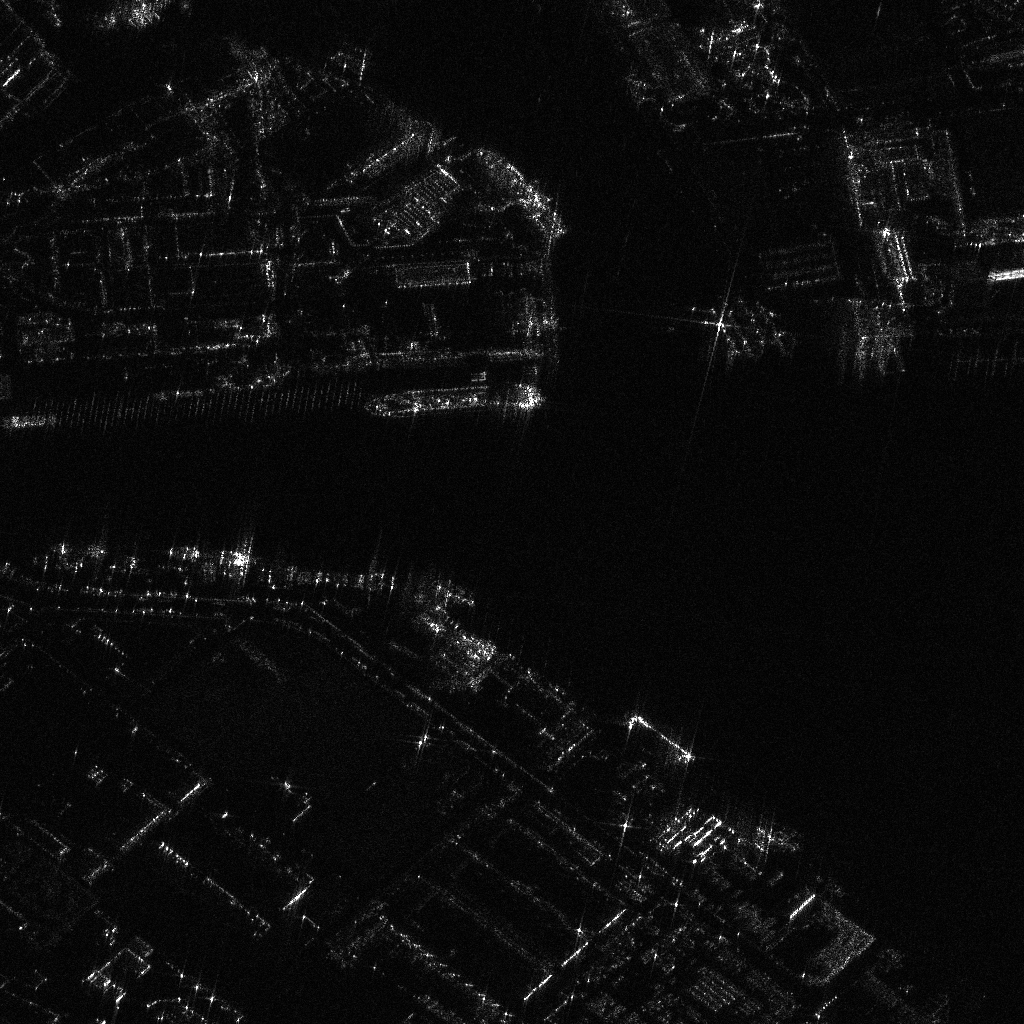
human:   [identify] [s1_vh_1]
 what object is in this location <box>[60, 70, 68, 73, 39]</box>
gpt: <ref>1 large container at the bottom</ref>

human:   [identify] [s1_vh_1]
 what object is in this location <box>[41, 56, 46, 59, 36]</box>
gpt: <ref>1 medium container at the center</ref>

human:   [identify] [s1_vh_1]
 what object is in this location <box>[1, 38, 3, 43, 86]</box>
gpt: <ref>1 medium container at the left</ref>

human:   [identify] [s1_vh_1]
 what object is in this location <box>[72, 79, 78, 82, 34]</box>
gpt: <ref>1 large container at the bottom right</ref>